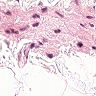
Metastatic tissue present: no